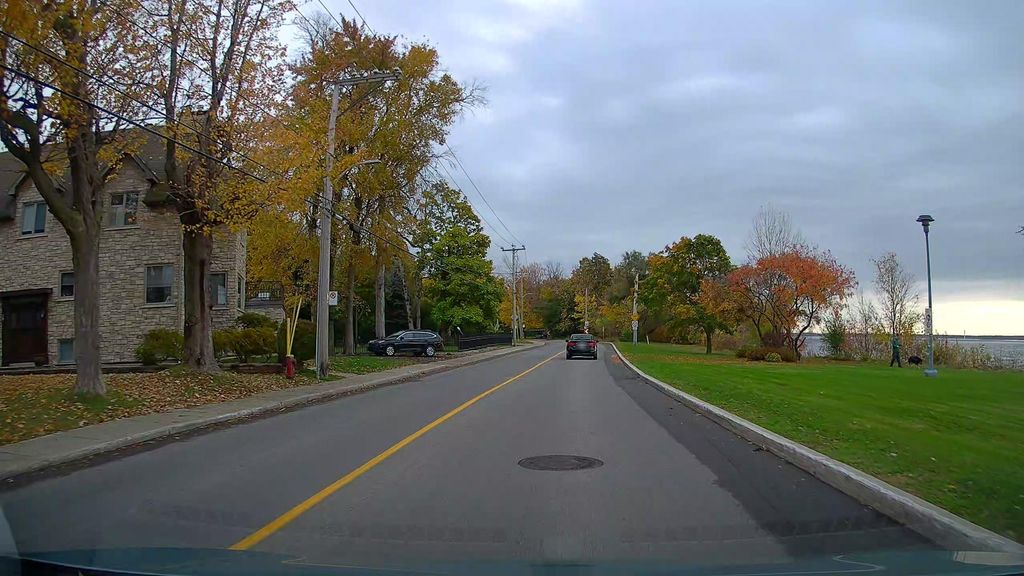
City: montreal